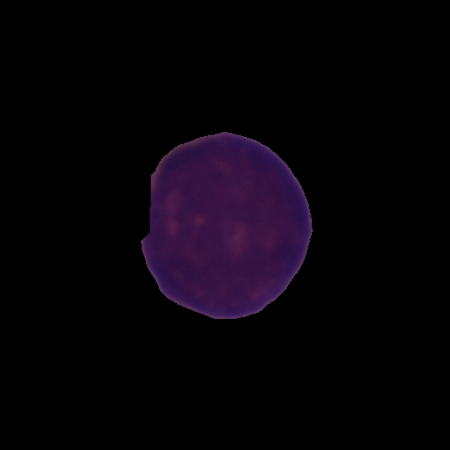
Label: cancer